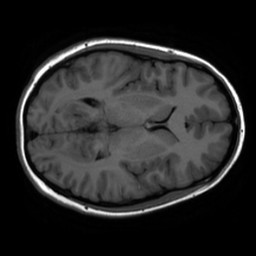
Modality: inplaneT1
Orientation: axial
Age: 21
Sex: female
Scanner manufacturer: ge
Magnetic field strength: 3 T
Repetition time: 2.499 s
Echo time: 0.02513 s